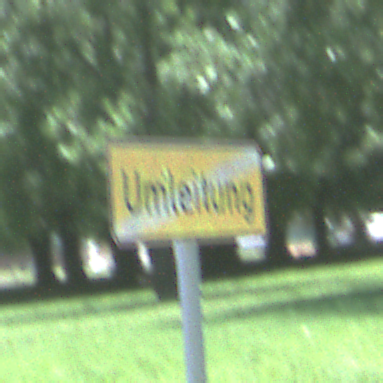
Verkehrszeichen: EndeDerUmleitungsankuendigung
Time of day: Midday
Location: Outdoor (Nature)
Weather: Clear
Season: Summer
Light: Natural